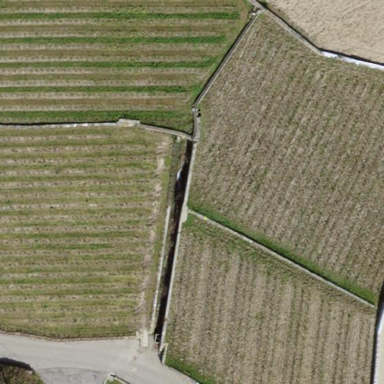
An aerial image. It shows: Vineyard where grapes are grown.